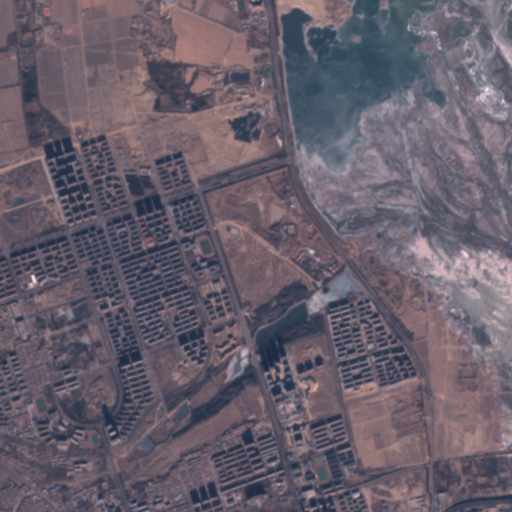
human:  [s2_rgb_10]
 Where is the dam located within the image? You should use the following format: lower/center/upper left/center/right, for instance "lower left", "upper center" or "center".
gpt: The dam is located in the lower left of the image.
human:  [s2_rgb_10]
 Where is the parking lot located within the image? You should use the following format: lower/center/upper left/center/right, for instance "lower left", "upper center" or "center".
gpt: The parking lot is located in the lower left of the image.
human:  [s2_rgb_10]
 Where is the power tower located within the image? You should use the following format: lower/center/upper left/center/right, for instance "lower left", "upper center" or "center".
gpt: The power tower is located in the upper left of the image.
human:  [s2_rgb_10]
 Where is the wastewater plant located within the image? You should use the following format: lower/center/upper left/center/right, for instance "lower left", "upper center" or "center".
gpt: The wastewater plant is located in the center right of the image.
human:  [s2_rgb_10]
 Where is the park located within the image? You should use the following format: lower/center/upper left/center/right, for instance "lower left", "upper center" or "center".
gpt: There is no park in the image.